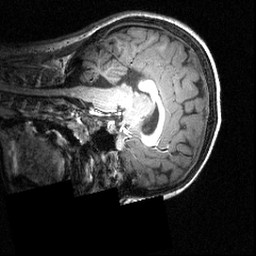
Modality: T1w
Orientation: sagittal
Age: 12
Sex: female
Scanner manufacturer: siemens
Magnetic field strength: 3.951 T
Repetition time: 1.5 s
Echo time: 0.00335 s